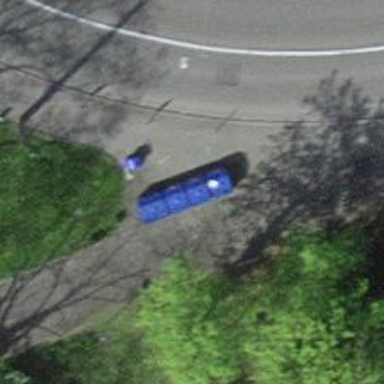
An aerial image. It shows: Recycling container for scrap metal.